Question:
How to display a number value for each Like from a single row in a database?
For example:
The image from the database would give a result in a page in php which can
give a number value from every like and neutral in the database row
'''
Like = 1 Neutral = 2
'''
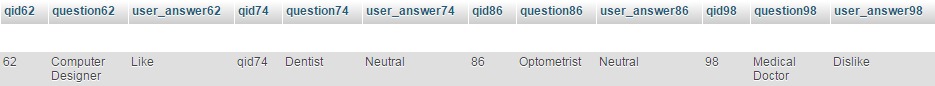
Answer: Firstly, redesign your table. I'll do this one for you, but for future endevours you should really look up <URL>
Rather than have a single row for each user response, instead have a single row for each answer, with an ID attached to identify who it belongs to (You haven't shown this in your sample, but I will assume this does exist somewhere in your row).
'''
+----+------+------------+------------------+
| Id | User | QuestionID | QuestionResponse |
+----+------+------------+------------------+
| 1 | 45 | 1 | Like |
| 2 | 45 | 2 | Neutral |
| 3 | 45 | 3 | Like |
| 4 | 46 | 1 | Dislike |
| 5 | 46 | 2 | Dislike |
+----+------+------------+------------------+
'''
With a structure like this, you can perform counts far more easily
For example:
'''
SELECT COUNT(QuestionResponse) FROM QuestionTable WHERE QuetstionResponse = 'Like'
'''
If you need a specific user, add 'AND UserID = 46' to the end.
Now this table uses normalisation - user details are stored in another table because data duplication is baaaaad. You don't want or need to add personal details in each of these rows because it exists elsewhere already. We can access that data via a join. Assume the user table looks like this:
'''
+----+----------+-----------+----------+
| Id | Username | FirstName | LastName |
+----+----------+-----------+----------+
| 45 | Fbloggs | Fred | Bloggs |
| 46 | Charray | Charlotte | Harray |
| 47 | Tmoseby | Ted | Moseby |
| 48 | Dknute | Deunan | Knute |
+----+----------+-----------+----------+
'''
you can access the user information via a join.
'''
SELECT Users.Username, Count(QuestionResponse) FROM table
INNER JOIN Users ON QuestionTable.User = Users.Id
WHERE QuestionResponse = 'Like'
'''
This would output
'''
+----------+-------+
| Username | Count |
+----------+-------+
| Fbloggs | 2 |
+----------+-------+
'''